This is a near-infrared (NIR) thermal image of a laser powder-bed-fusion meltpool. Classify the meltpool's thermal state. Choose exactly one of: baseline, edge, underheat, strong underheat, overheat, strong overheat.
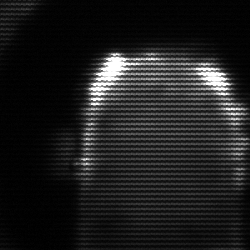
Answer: baseline